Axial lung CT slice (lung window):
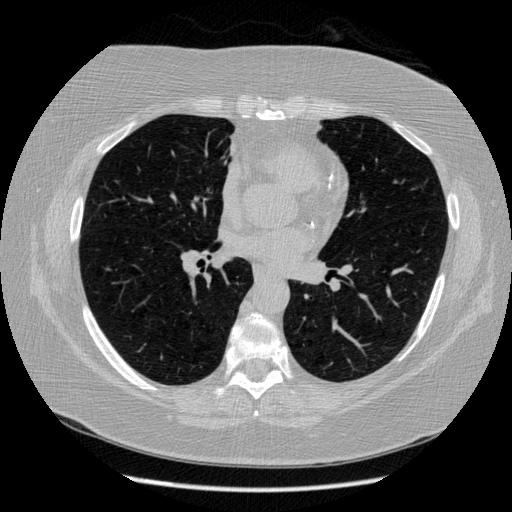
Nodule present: no